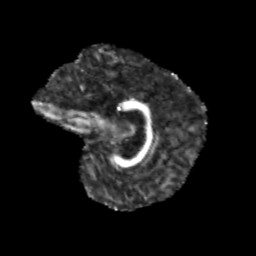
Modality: FA
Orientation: sagittal
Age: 9
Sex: male
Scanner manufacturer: siemens
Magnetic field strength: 3 T
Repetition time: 3.8 s
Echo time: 0.07 s